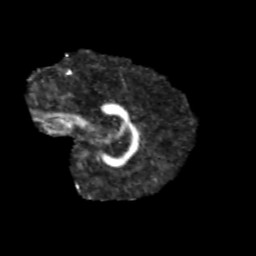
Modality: FA
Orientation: sagittal
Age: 11
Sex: male
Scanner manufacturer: siemens
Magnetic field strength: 3 T
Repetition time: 3.8 s
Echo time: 0.07 s